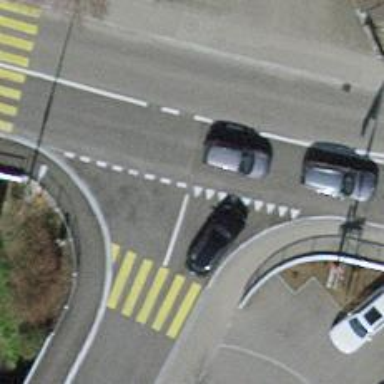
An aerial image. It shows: Road with "give way" sign.